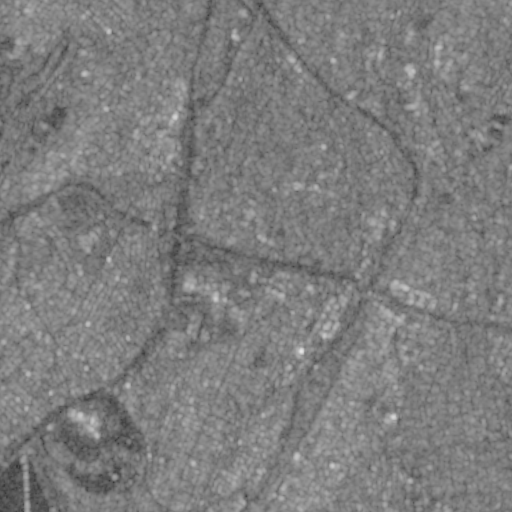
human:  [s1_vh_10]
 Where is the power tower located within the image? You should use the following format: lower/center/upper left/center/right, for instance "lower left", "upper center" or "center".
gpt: The power tower is located in the upper left of the image.
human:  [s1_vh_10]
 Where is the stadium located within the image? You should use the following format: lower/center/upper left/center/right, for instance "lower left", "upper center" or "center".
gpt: The stadium is located in the lower right of the image.
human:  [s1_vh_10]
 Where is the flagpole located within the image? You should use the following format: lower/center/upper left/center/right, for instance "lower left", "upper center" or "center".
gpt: The flagpole is located in the lower right of the image.
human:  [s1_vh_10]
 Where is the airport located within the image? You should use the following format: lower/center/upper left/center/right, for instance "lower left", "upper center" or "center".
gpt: There is no airport in the image.

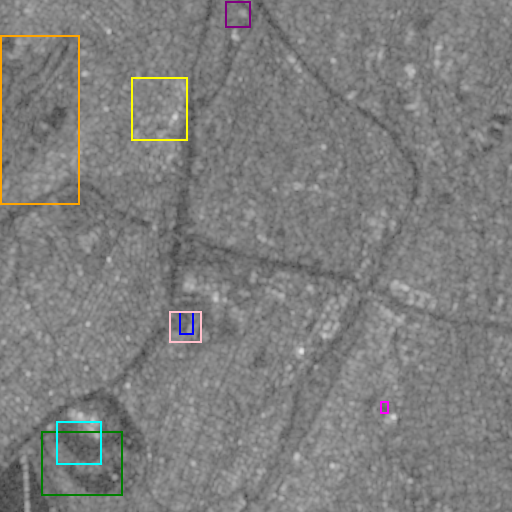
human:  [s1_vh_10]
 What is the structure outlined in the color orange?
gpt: The structure outlined in orange is a park.
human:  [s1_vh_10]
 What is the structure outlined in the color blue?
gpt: The structure outlined in blue is a parking garage.
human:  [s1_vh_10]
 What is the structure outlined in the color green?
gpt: The structure outlined in green is a parking lot.
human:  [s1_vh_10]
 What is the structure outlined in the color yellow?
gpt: The structure outlined in yellow is a power substation.
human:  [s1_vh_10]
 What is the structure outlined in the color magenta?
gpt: The structure outlined in magenta is a stadium.
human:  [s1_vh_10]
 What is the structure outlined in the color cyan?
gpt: The structure outlined in cyan is a track.
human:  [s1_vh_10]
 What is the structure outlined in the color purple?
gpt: The structure outlined in purple is a building.
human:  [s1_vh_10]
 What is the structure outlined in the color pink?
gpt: The structure outlined in pink is a building.
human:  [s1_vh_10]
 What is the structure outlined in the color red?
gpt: There is no red outline.